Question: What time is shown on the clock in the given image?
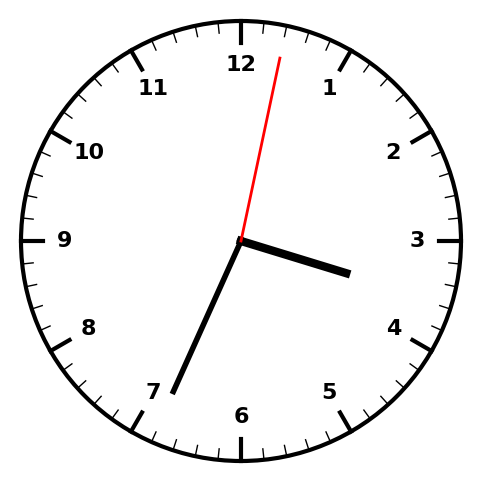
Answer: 03:34:02